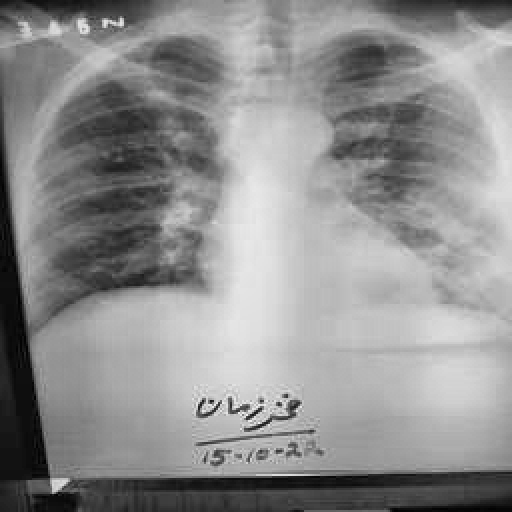
Finding: TUBERCULOSIS